Question: I want pass the values from the green area once I click the blue button to a dynamic table using jQuery, can you help me with which functions should I need use to do that?

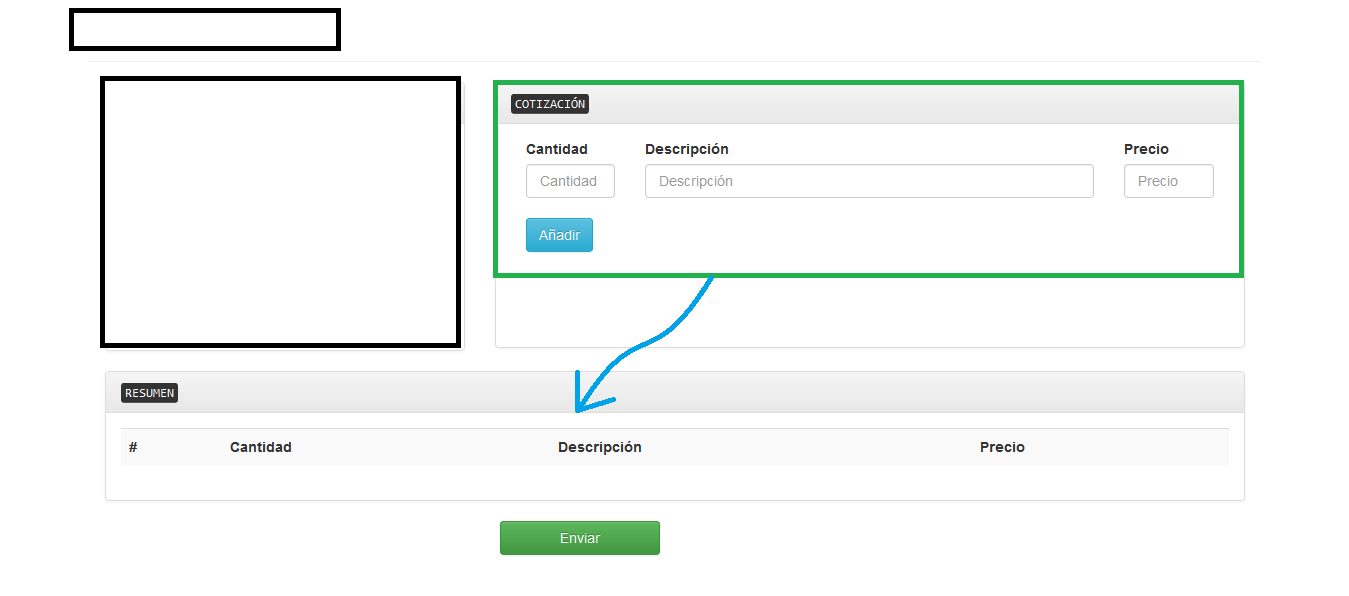
Answer: Get the value from the input with
'''
var value = $('#id_of_input').val();
'''
and then append a new '<tr>' to the table
'''
$( "#id_of_table" ).append( "<tr><td>" + value + "</td></tr>" );
'''
<URL>